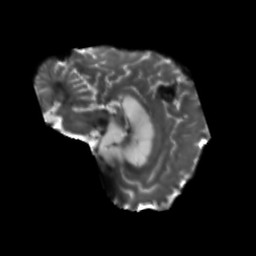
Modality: T2w
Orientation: sagittal
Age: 65
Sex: female
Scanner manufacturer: siemens
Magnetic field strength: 3 T
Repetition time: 5.25 s
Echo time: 0.08 s